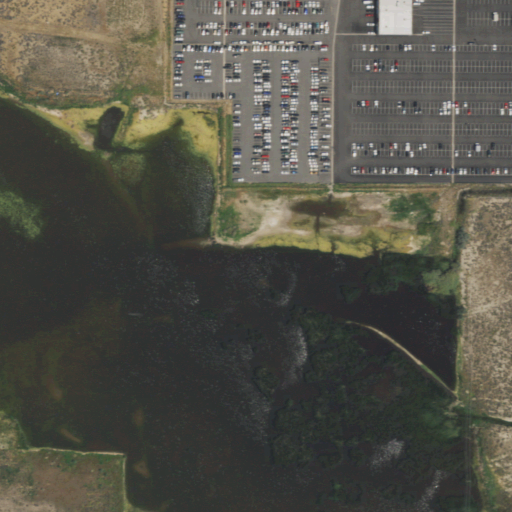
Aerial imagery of valley in Nevada named Lemmon Valley containing shrub, herbaceous wetlands, high intensity development, medium intensity development, low intensity development, and open development